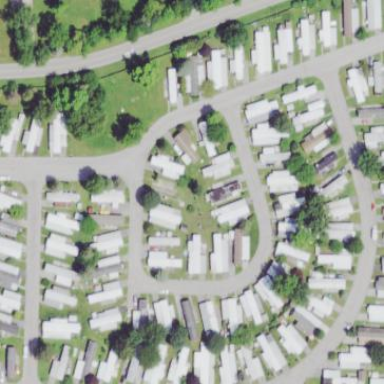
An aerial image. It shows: Residential area designated as trailer park.